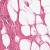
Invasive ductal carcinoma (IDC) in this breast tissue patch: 0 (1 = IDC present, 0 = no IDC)